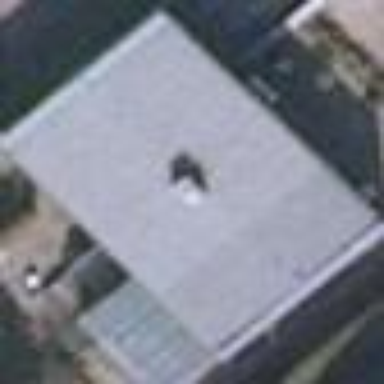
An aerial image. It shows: Detached building.